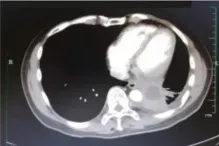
Radiographical changes. And 2020.
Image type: radiology (ct)